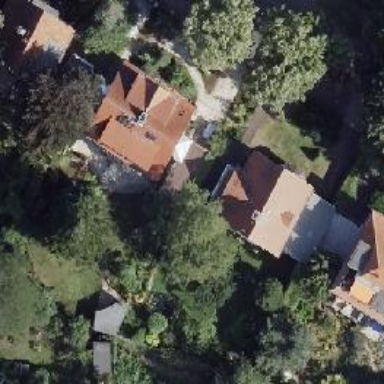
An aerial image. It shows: Semidetached house.